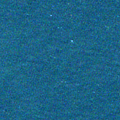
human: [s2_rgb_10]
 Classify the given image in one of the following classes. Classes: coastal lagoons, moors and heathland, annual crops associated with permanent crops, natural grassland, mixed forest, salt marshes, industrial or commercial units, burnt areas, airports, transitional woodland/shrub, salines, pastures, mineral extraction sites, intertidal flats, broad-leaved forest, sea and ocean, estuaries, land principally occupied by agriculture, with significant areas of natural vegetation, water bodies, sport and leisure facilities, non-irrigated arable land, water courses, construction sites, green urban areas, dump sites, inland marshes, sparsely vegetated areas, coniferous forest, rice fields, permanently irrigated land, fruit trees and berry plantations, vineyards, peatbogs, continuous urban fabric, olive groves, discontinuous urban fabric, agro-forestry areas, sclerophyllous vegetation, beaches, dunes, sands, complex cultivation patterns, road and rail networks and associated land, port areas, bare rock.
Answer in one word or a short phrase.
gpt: sea and ocean